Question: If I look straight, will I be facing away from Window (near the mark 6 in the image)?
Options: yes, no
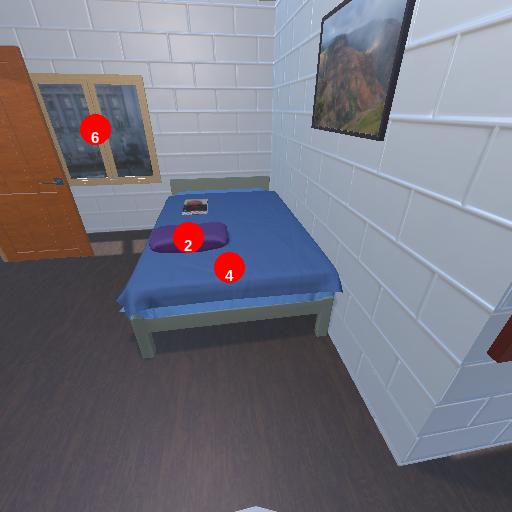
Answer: yes